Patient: sex F, age 58
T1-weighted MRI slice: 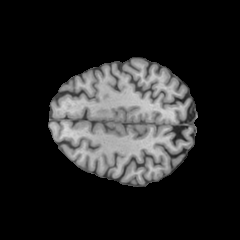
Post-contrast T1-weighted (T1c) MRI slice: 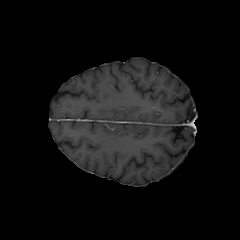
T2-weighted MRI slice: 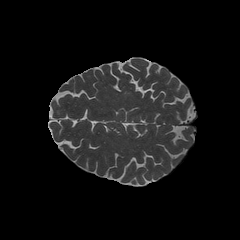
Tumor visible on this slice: no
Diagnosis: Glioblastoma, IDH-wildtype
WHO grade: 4